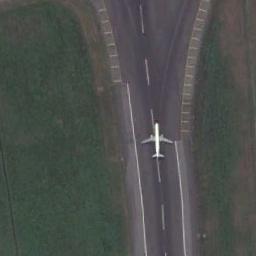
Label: runway